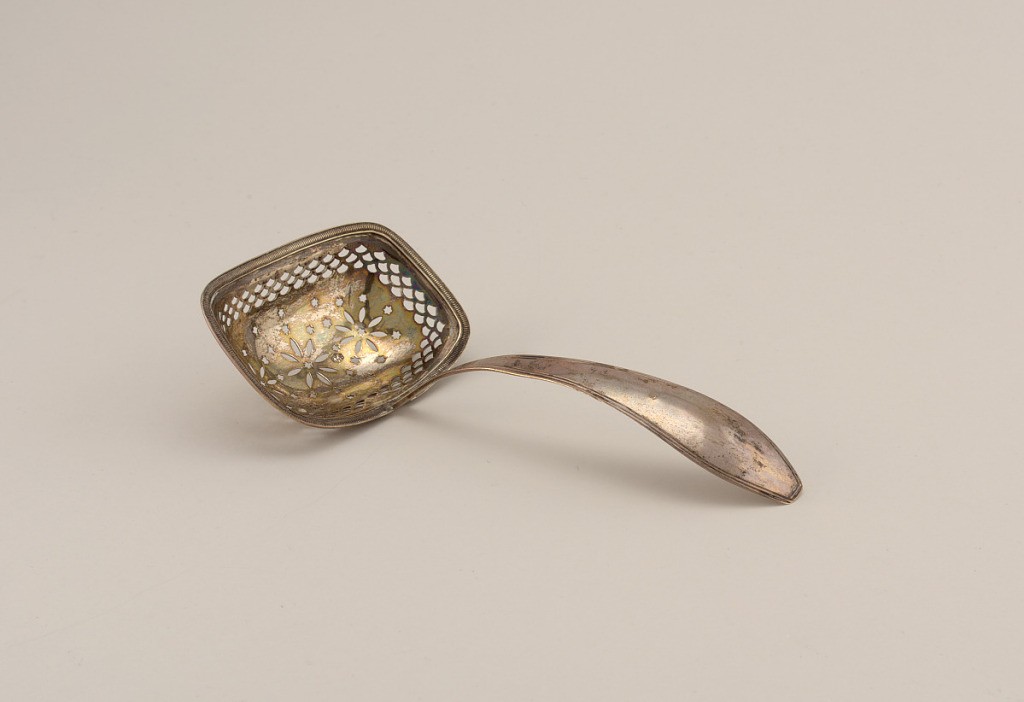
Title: Slotted Spoon with Rosette Motif
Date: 19th century
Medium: silver
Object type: spoon
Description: The deep, rounded rectangular bowl pierced with three rosettes surrounded by stars below pierced imbricated border, with stamped finely gadrooned rim. Slightly curving corded handle with flaring squared terminal.